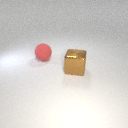
large brown metal cube in front of large red rubber sphere